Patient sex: M
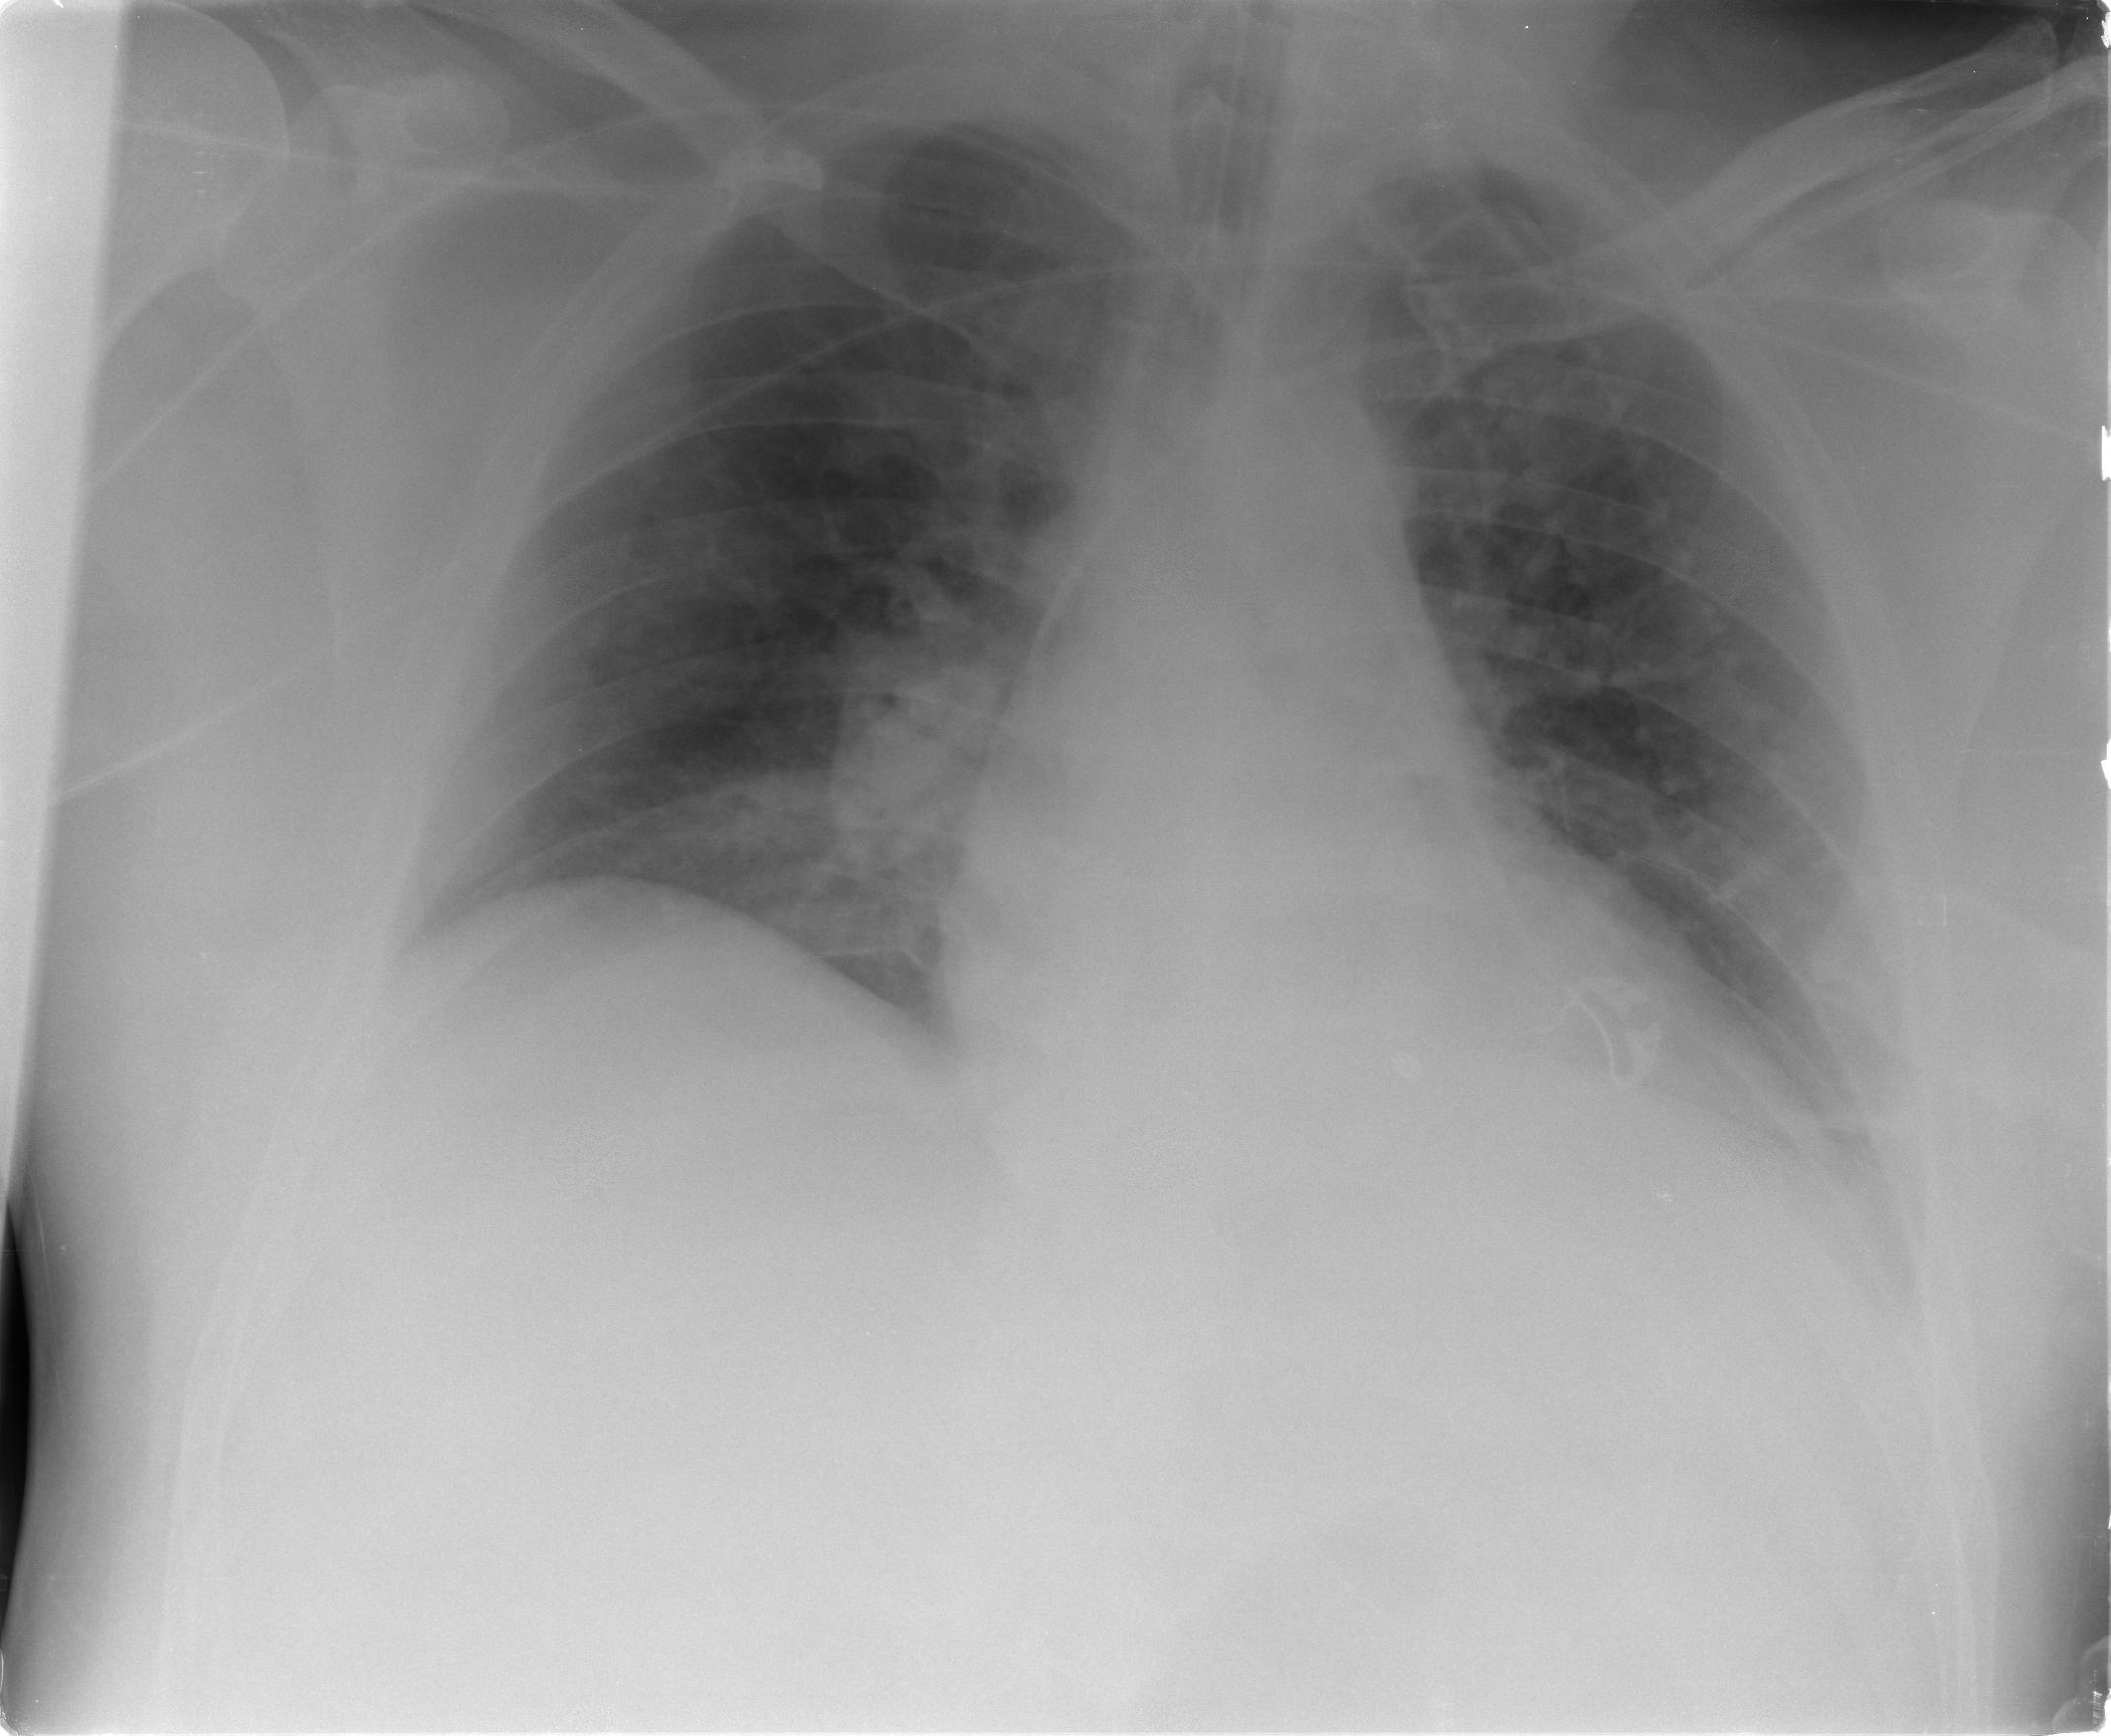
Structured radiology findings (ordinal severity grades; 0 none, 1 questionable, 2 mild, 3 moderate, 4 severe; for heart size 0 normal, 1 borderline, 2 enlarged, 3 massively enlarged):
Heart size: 2
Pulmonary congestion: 2
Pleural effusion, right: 0
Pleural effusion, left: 0
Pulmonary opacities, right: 0
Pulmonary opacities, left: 0
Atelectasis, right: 0
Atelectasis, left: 0